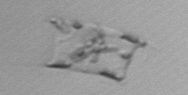
Label: Eucampia